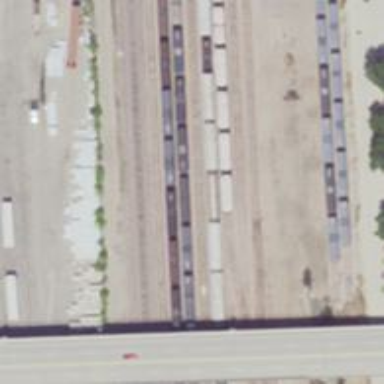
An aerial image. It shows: Railway yard.